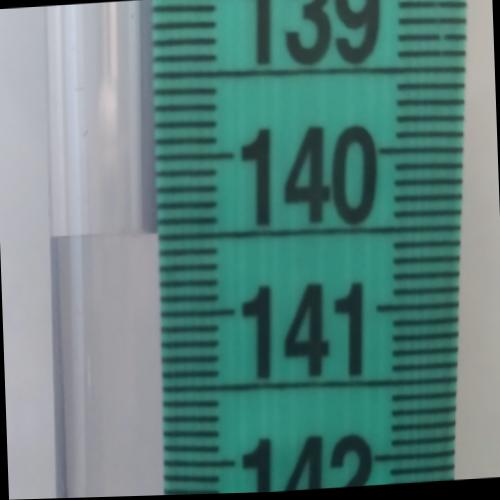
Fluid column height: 140.5 cm